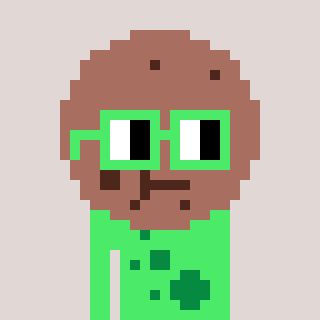
a pixel art character with square light green glasses, a cookie-shaped head and a teal-colored body on a warm background